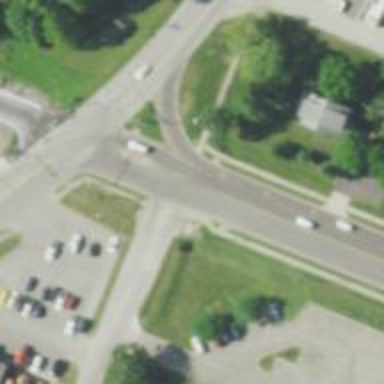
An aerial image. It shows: Uncontrolled crossing on footway with marked lines.